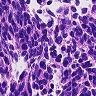
Metastatic tissue present: no